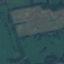
Land use / land cover class: AnnualCrop